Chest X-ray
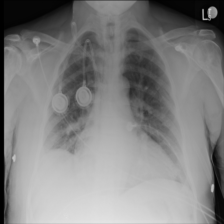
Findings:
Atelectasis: negative
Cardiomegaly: positive
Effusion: negative
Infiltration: negative
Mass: negative
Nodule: negative
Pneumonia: negative
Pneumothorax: negative
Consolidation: negative
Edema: negative
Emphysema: negative
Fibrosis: negative
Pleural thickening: negative
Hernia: negative